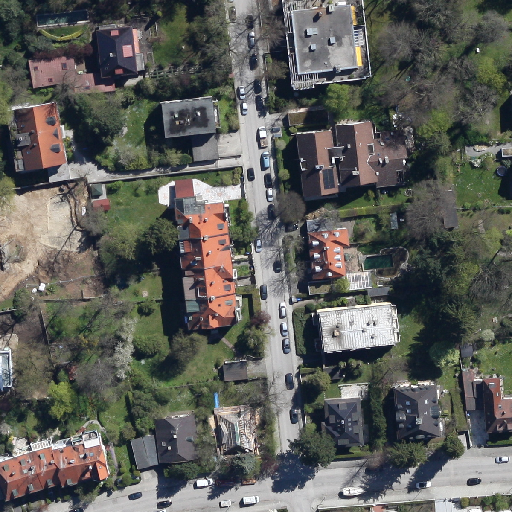
Referring expression: van